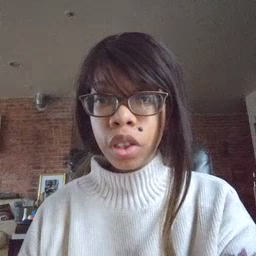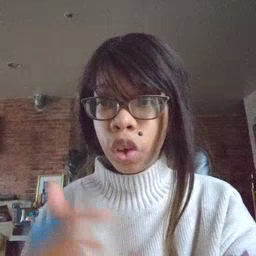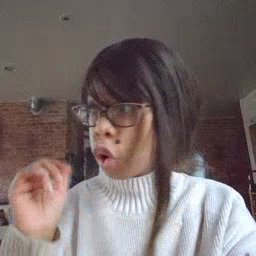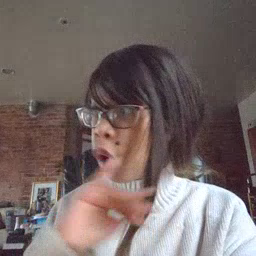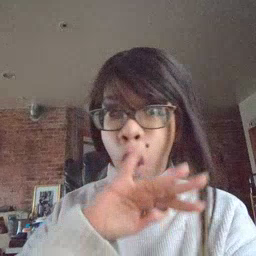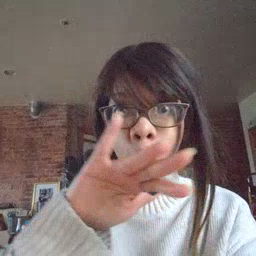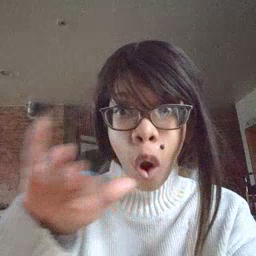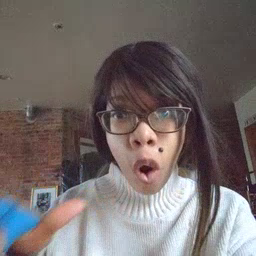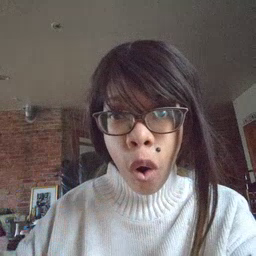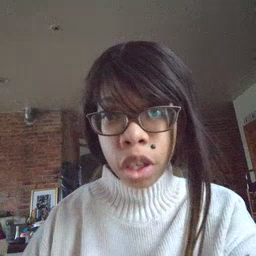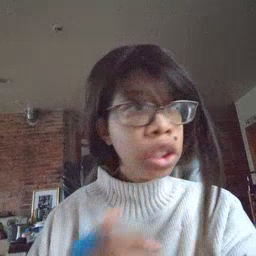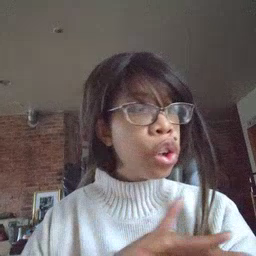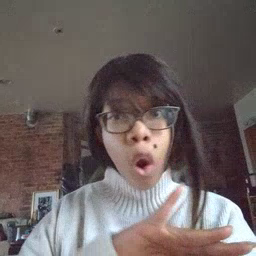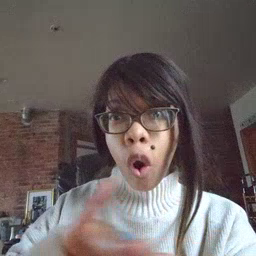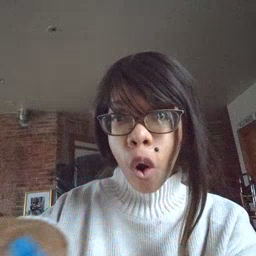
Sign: all